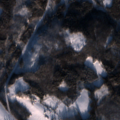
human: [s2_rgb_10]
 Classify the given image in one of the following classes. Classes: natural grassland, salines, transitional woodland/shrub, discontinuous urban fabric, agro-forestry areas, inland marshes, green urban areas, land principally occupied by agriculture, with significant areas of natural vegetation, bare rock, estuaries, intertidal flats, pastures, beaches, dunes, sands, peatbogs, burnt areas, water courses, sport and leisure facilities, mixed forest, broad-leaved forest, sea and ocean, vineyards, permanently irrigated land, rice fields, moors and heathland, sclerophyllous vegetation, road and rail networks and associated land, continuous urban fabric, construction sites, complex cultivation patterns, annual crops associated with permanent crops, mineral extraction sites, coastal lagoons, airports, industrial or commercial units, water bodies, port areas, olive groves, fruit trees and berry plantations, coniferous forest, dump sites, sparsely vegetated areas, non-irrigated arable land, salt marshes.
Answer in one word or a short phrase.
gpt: land principally occupied by agriculture, with significant areas of natural vegetation, mixed forest